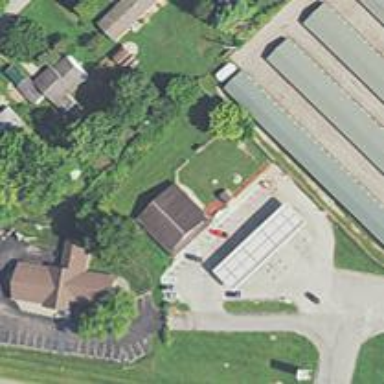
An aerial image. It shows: Storage rental shop.